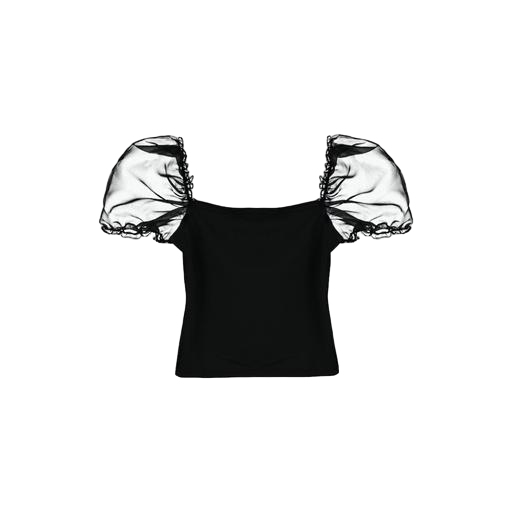
black brianna illusion top, black lacey mesh-paneled top, black realm scallop top, white background